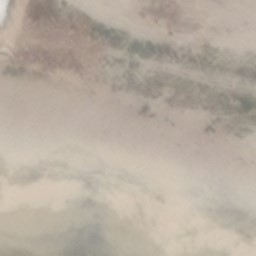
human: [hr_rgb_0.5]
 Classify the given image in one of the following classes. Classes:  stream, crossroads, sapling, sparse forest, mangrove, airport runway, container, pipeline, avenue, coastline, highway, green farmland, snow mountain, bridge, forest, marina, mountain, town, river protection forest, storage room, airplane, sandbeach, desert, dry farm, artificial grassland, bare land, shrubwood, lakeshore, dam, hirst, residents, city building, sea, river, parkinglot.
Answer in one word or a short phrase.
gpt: sandbeach